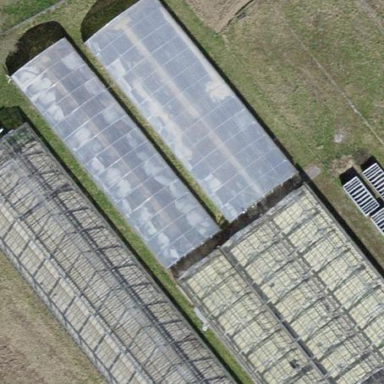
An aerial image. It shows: Greenhouse.